Field crop: maize
Growth stage: 2
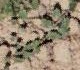
Species: convolvulus